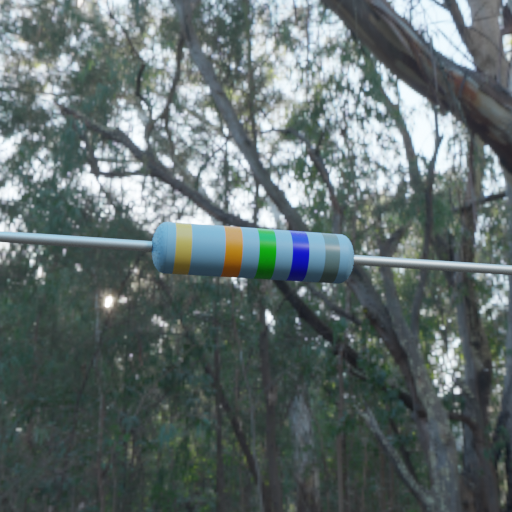
Resistor colour bands (in order): gold, orange, green, blue, gray